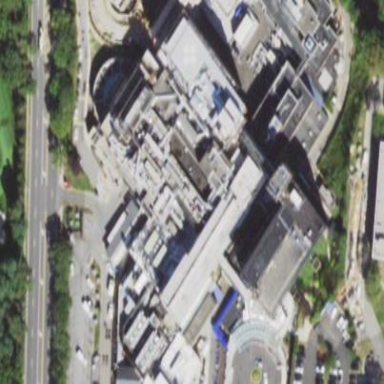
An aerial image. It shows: Hospital building.